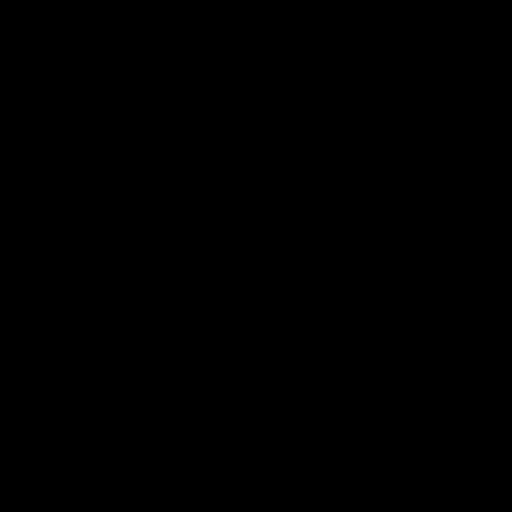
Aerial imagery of island in Florida named Makaph Island containing open water, barren land, and herbaceous wetlands